Field crop: tomato
Growth stage: 1
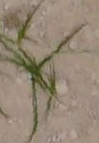
Species: cyperus